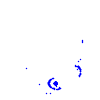
Particle: kaon